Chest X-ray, AP view. Patient: 64 years old, sex F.
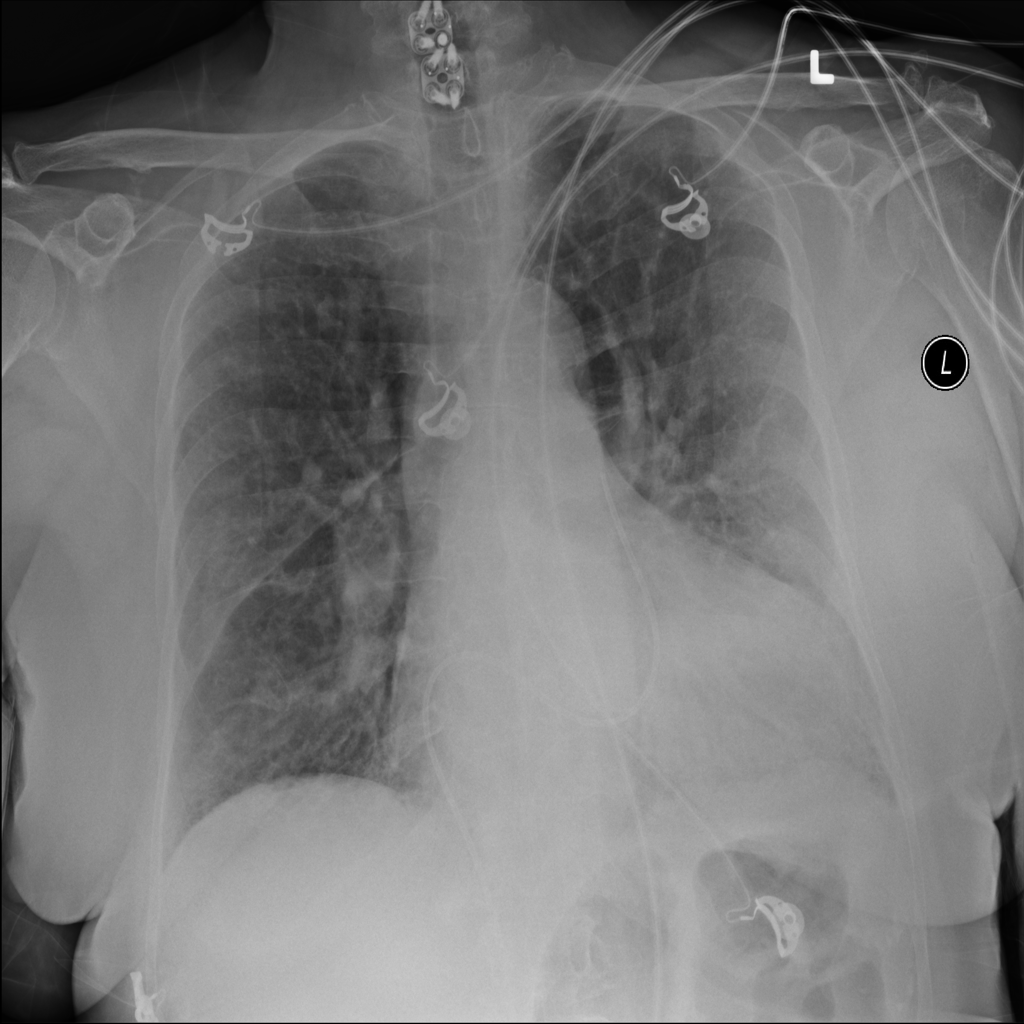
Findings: Nodule